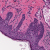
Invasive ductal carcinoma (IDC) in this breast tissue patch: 0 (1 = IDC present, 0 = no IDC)